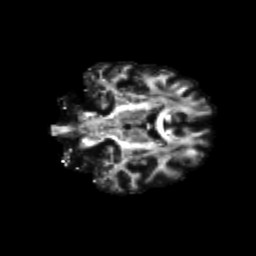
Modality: FA
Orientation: coronal
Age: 67
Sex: female
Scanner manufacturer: siemens
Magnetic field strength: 3 T
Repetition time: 4.71 s
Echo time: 0.0906 s